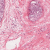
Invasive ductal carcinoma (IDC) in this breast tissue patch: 0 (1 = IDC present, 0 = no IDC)